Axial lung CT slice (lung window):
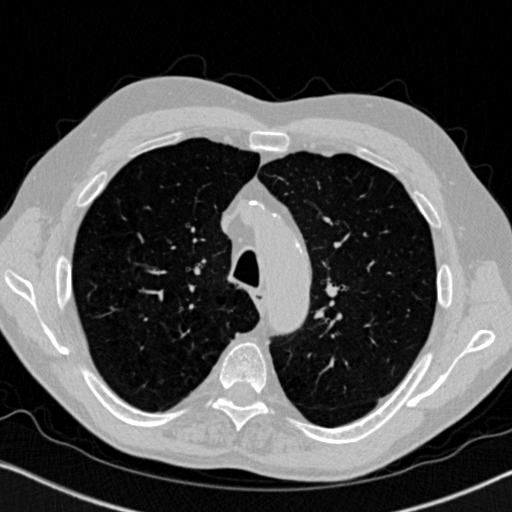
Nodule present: no